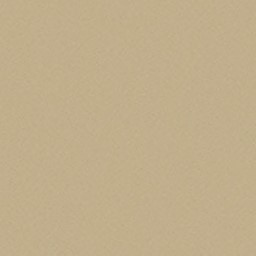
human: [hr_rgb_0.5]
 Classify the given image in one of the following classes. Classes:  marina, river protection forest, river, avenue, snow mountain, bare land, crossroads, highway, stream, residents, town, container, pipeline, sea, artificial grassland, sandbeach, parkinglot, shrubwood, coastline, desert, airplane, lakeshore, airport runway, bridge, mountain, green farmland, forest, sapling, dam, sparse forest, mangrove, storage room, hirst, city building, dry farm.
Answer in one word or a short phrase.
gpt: desert